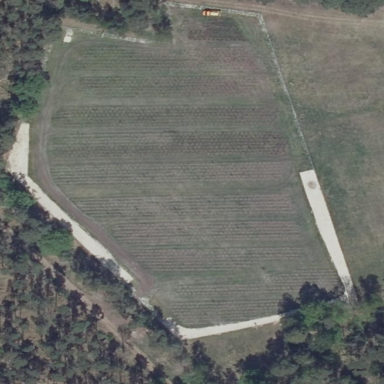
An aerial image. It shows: Plant nursery surrounded by fence.